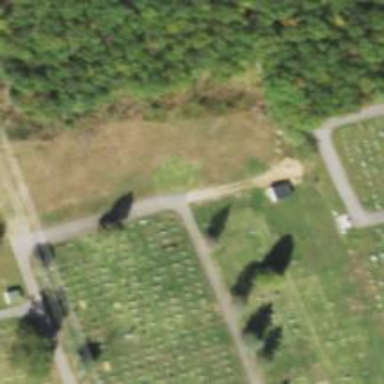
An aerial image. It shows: Cemetery.